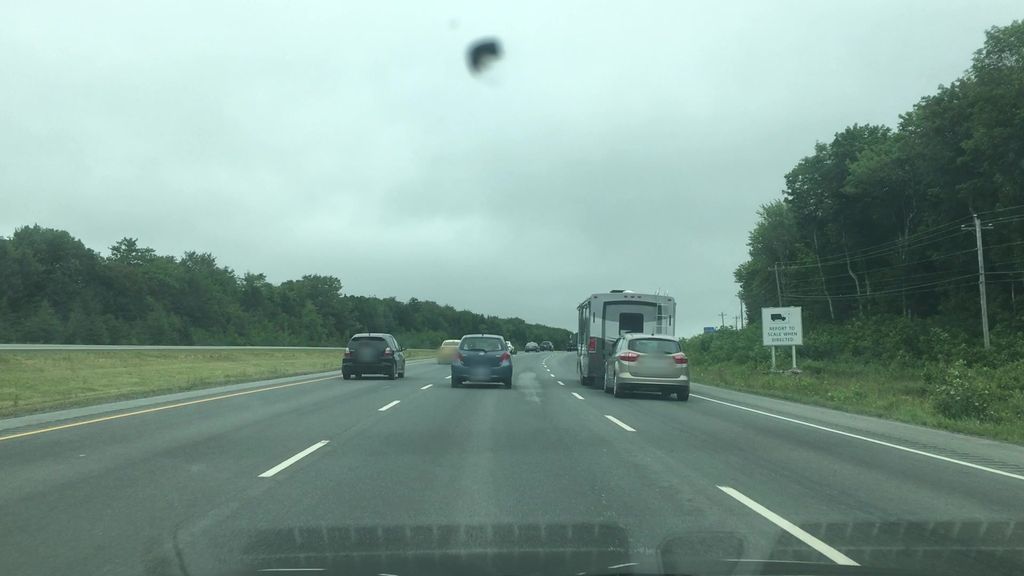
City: halifax